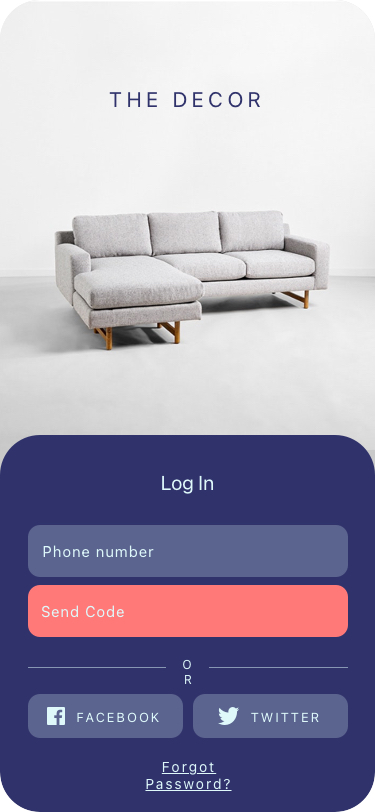
Text in this UI design:
THE DECOR
Log In
OR
Phone number
Send Code
FACEBOOK
TWITTER
Forgot Password?